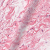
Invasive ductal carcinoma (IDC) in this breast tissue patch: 0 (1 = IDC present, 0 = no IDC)